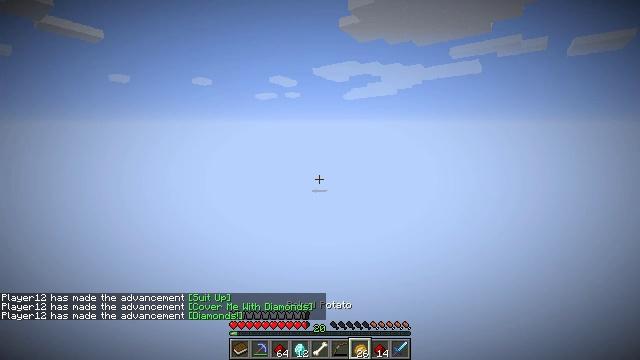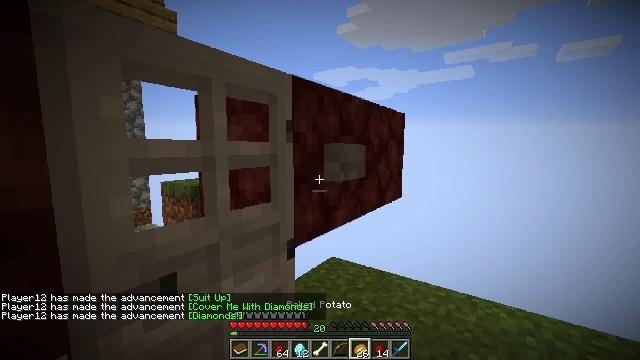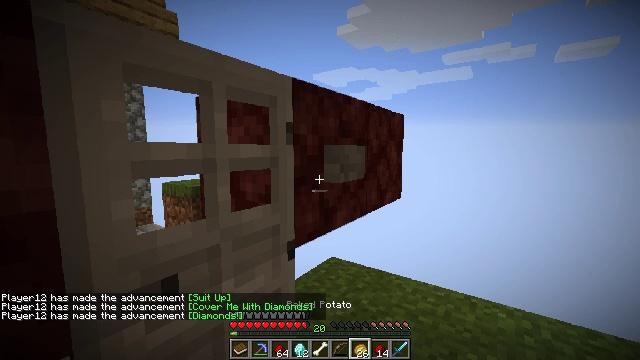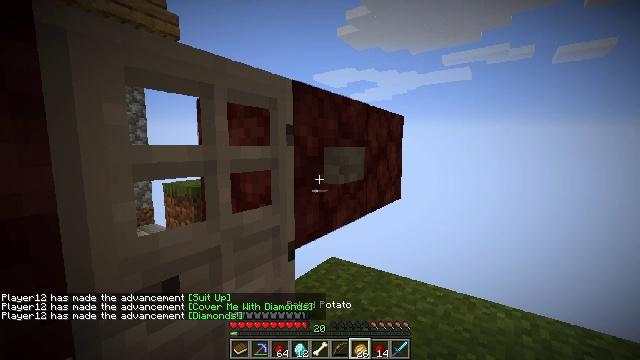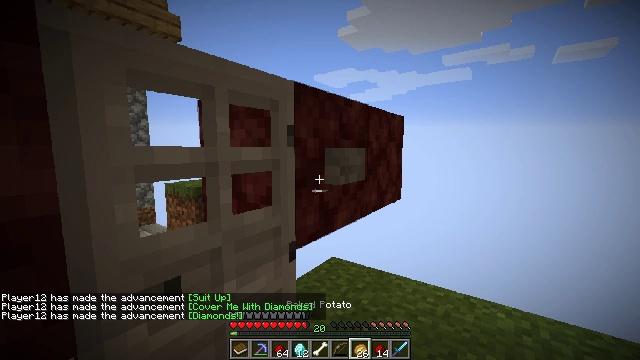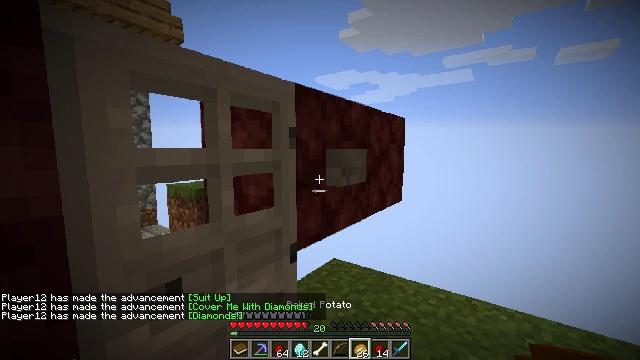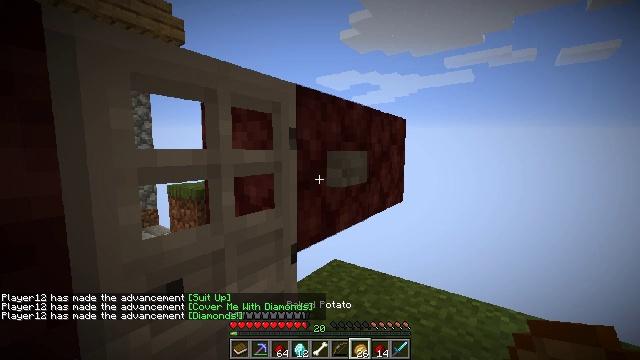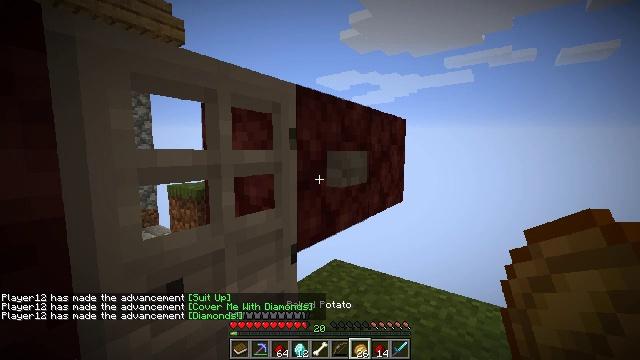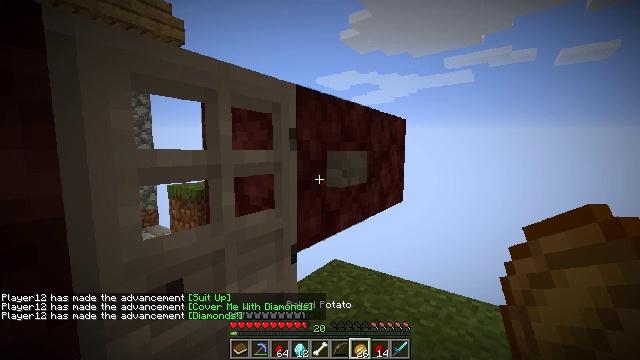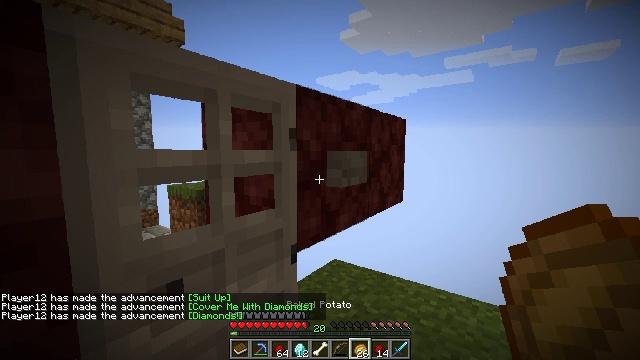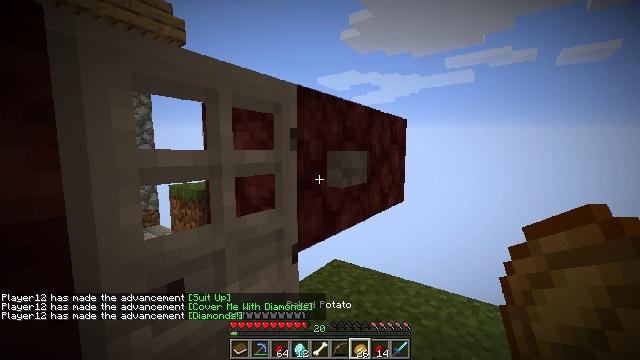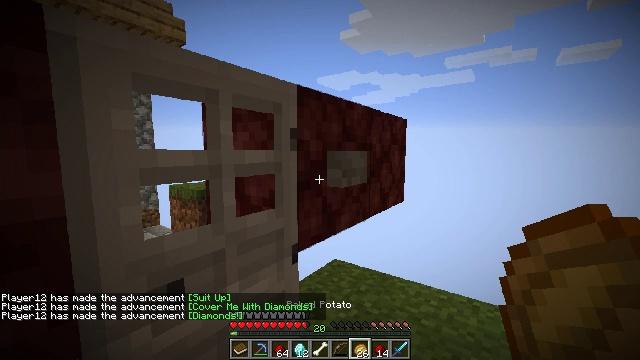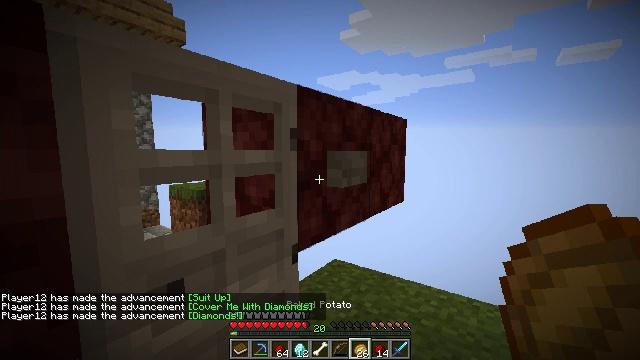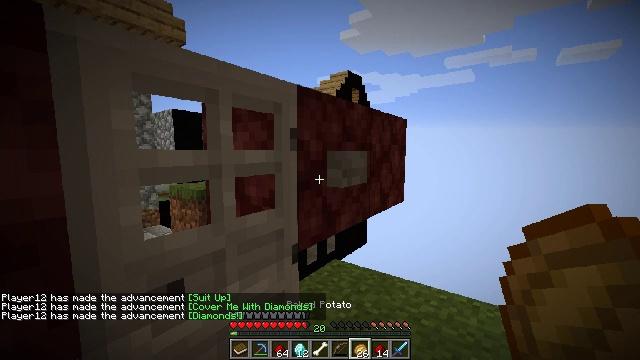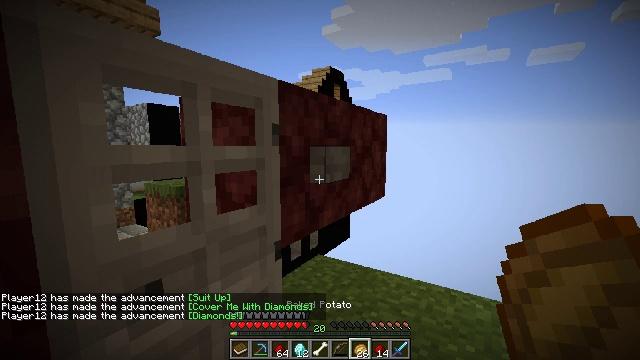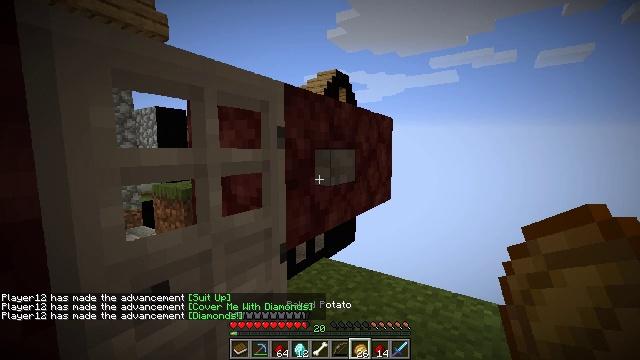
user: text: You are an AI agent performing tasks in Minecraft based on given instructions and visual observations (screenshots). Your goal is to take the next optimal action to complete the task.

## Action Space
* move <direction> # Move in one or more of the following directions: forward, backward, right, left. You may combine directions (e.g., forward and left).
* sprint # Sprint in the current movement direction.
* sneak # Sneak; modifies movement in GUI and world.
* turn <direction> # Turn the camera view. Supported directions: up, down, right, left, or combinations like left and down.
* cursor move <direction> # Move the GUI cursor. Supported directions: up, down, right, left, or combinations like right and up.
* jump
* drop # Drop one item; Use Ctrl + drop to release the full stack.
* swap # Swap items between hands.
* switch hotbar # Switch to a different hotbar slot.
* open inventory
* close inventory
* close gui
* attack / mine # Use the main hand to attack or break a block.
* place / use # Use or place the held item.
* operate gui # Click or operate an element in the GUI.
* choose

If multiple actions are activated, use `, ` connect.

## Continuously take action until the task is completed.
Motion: motion action
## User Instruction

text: craft item air
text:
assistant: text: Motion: no_op
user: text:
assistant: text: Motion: no_op
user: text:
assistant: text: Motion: no_op
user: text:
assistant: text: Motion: no_op
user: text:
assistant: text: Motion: no_op
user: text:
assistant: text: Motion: no_op
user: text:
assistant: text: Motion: no_op
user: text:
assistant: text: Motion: no_op
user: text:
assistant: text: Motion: no_op
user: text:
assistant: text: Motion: no_op
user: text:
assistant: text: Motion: no_op
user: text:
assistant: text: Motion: no_op
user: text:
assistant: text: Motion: no_op
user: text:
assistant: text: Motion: turn right
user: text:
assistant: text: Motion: turn left
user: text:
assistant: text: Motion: no_op
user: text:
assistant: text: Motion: no_op
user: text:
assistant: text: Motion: no_op
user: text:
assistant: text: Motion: no_op
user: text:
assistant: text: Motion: no_op
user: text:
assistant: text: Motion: no_op
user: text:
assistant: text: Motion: no_op
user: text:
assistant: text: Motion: no_op
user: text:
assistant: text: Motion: no_op
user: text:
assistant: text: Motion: no_op
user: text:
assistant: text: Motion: no_op
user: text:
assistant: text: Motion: move right
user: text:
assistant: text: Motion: move right
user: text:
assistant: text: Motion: move right
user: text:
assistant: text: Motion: no_op